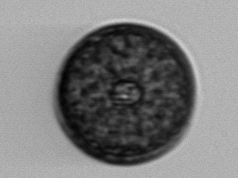
Label: Coscinodiscus